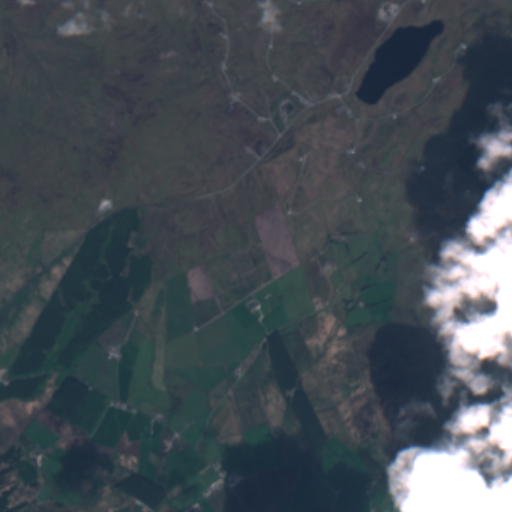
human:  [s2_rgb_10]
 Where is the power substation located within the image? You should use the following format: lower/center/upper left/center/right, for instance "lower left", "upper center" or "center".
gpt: The power substation is located in the upper right of the image.
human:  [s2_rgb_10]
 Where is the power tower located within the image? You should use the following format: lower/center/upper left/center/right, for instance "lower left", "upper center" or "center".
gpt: The power tower is located in the upper center of the image.
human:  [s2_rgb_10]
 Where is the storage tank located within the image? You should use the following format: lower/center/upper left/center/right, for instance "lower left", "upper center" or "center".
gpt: The storage tank is located in the center left of the image.
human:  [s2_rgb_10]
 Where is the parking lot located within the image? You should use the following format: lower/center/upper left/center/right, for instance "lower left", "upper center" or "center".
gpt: There is no parking lot in the image.